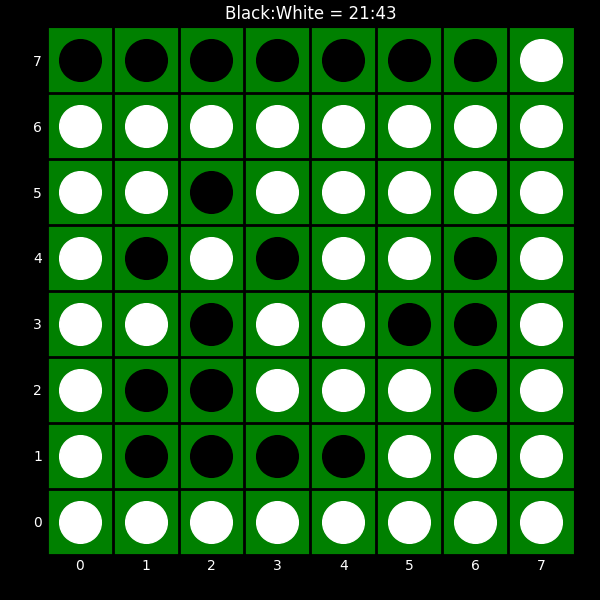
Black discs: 21
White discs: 43